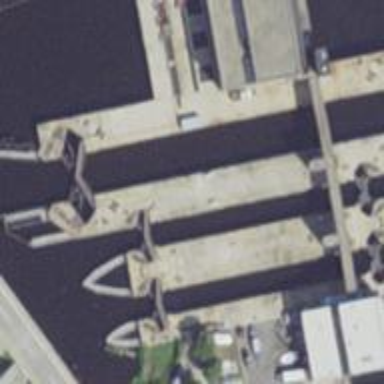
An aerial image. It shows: Bridge supported by pivot pier.